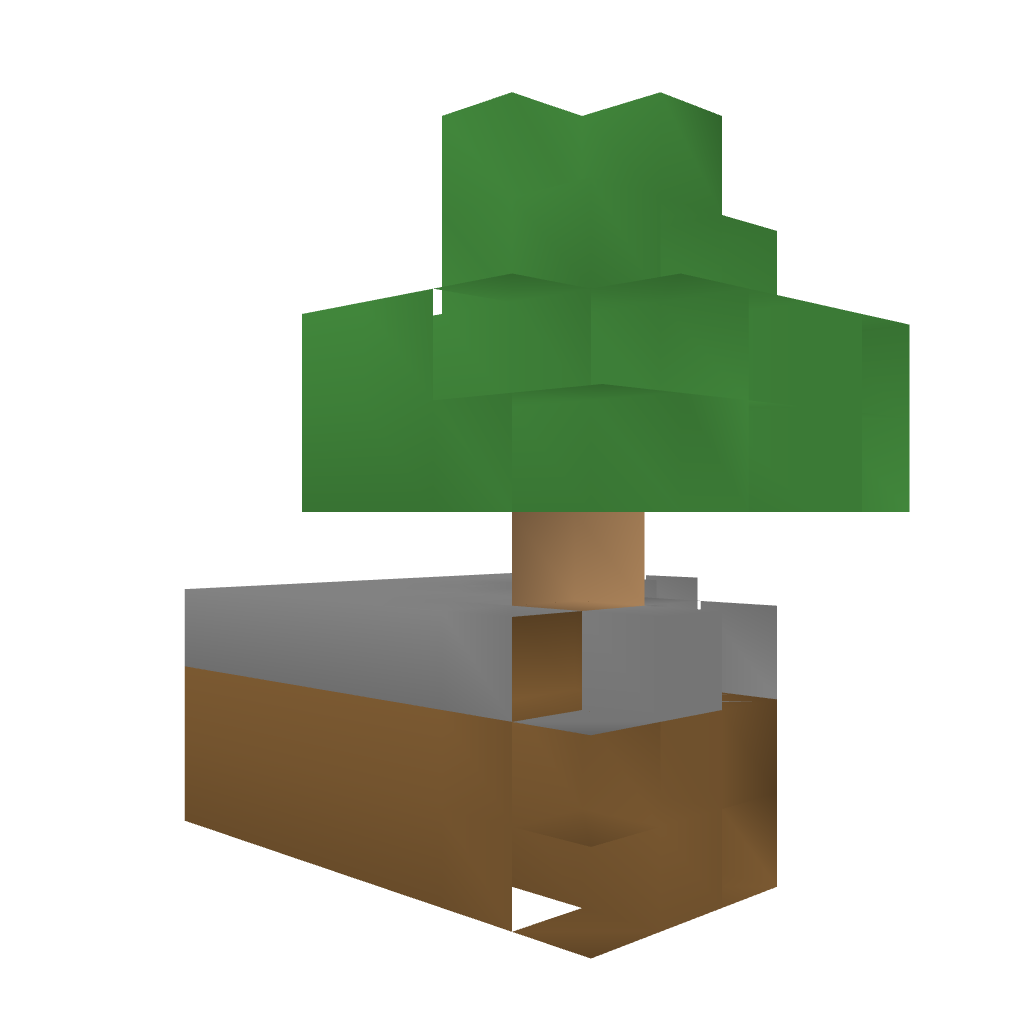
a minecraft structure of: Skyblock (Normal) bad low quality